Question: i have created dynamic 'table' that contains dynamic data. i want to show some text as short-info ['title'] when someone move cursor to any '<td>'. any idea ???

Its sample table containing divs.
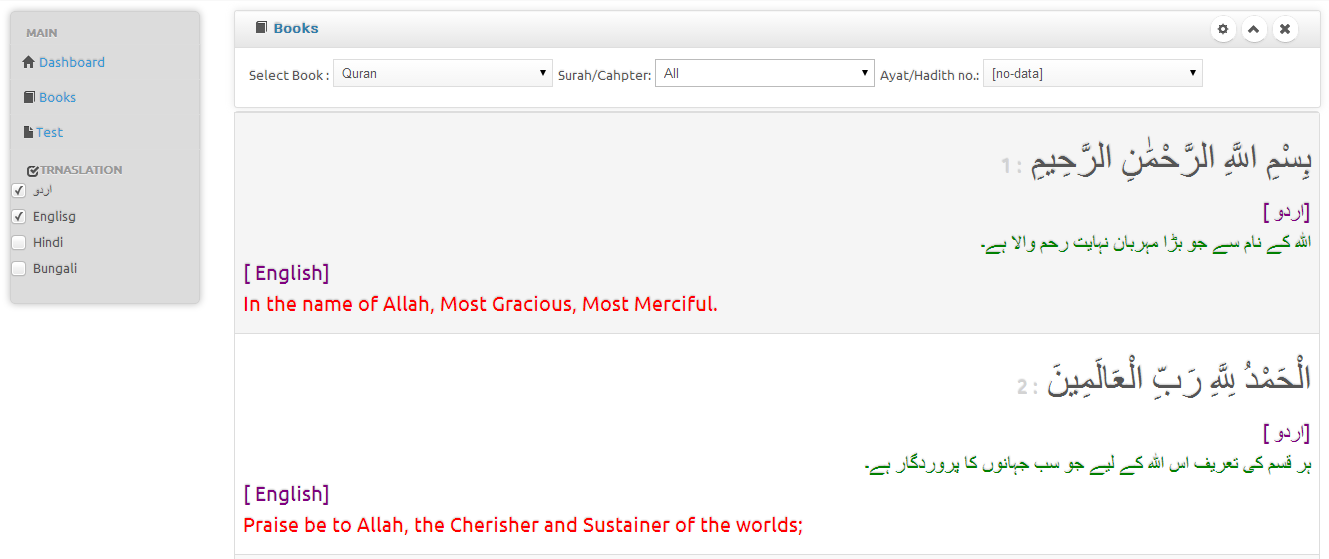
Answer: Use the 'title' property. No scripts required:
'''
<table>
<tr>
<td title="foo">foo</td>
</tr>
</table>
'''
<URL>